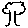
Label: tree